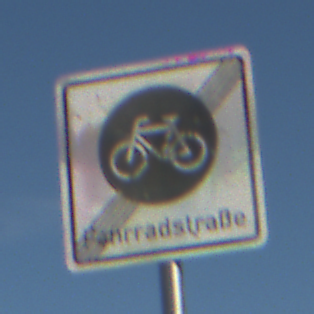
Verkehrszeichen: EndeFahrradstrasse
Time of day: MorningAfternoon
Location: Outdoor (Nature)
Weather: Clear
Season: Autumn
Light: Natural